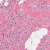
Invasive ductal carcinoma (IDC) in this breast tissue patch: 1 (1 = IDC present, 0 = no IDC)